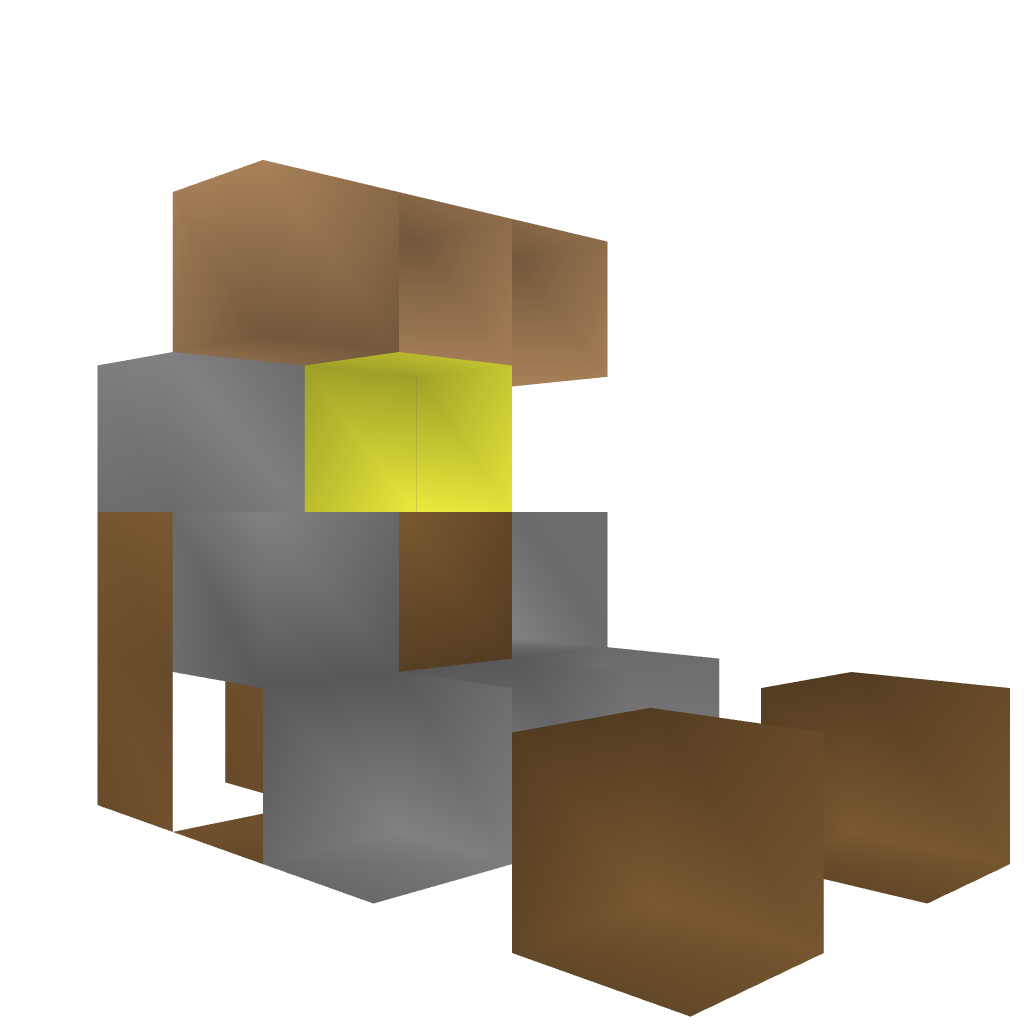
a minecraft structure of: Bongos!!! bad low quality